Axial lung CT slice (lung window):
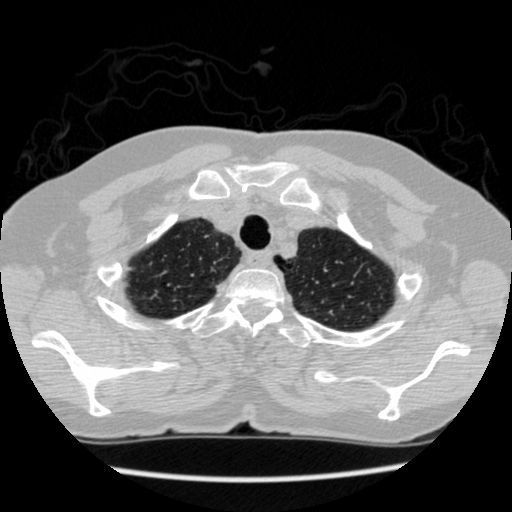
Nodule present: no